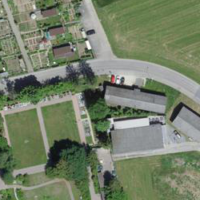
EUNIS habitat code: 53
Species observed at this site:
Geranium sanguineum